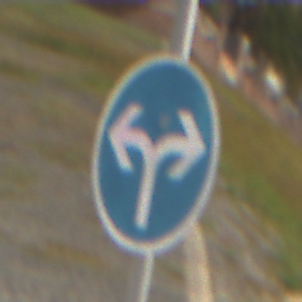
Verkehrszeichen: VorgeschriebeneFahrtrichtungRechtsOderLinks
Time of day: MorningAfternoon
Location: Outdoor (Suburban)
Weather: PartlyCloudy
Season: NotSpecified
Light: Natural